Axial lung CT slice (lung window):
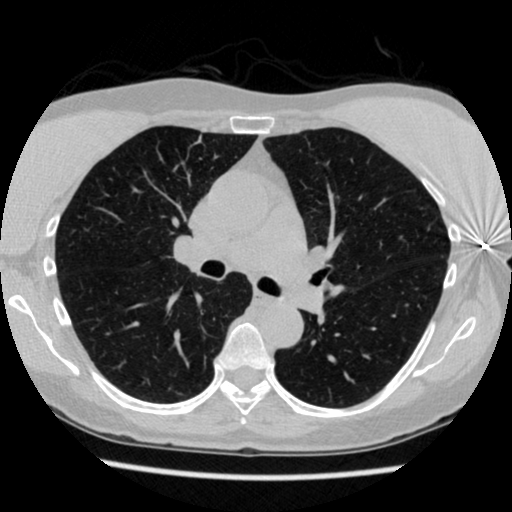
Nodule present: no